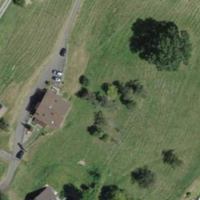
EUNIS habitat code: 55
Species observed at this site:
Primula veris